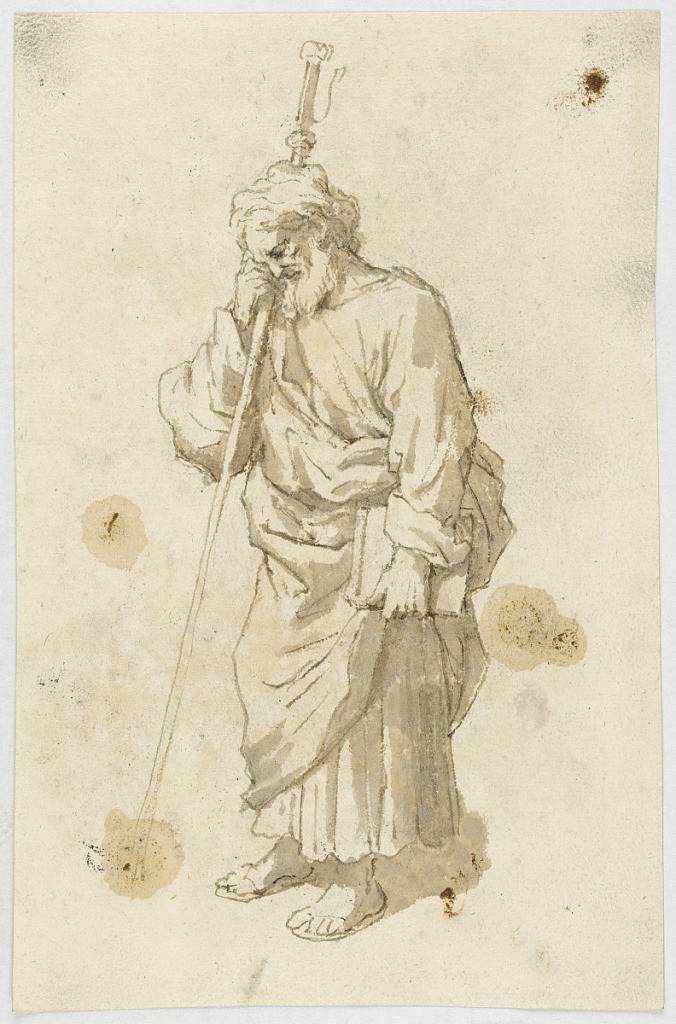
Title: Bearded Man with a Staff
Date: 1780–1820
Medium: Pen and ink, brush and sepia on paper
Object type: Drawing
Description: A bearded man leaning upon a large staff, a book in his left hand.